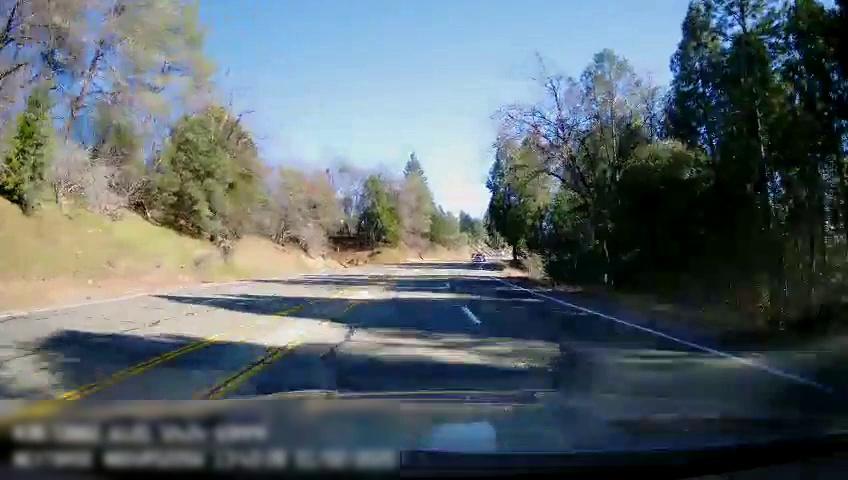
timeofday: Day
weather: Sunny
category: Drivable Space
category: Lanes | Opposite Lane
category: Lanes | Current Lane
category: Lanes | Alternate Lane
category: Lanes | Current Lane
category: Lanes | Alternate Lane
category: Lanes | Opposite Lane
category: Lanes | Opposite Lane